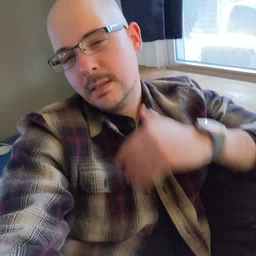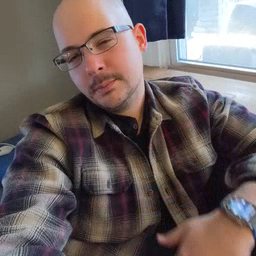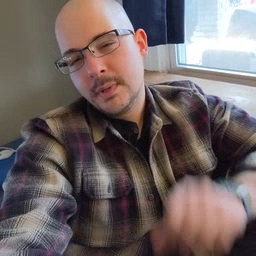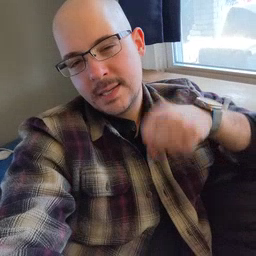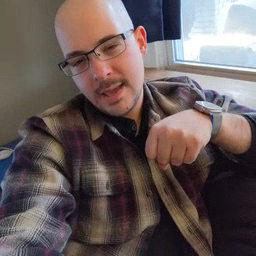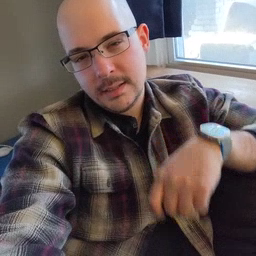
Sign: can